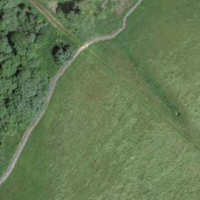
EUNIS habitat code: 24
Species observed at this site:
Caltha palustris
Angelica sylvestris
Pieris napi
Galeopsis tetrahit
Epilobium hirsutum
Bistorta officinalis
Filipendula ulmaria